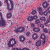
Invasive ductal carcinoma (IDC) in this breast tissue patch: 0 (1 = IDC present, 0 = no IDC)